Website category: university
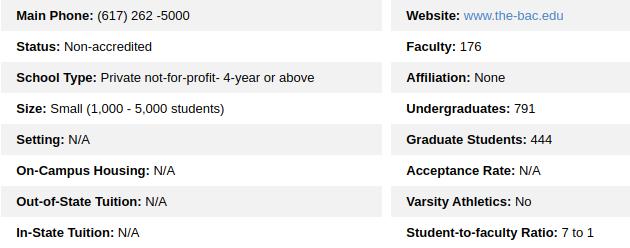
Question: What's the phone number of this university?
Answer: (617) 262 -5000

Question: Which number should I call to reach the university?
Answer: (617) 262 -5000

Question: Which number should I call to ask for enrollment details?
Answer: (617) 262 -5000

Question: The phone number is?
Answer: (617) 262 -5000

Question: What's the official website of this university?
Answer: www.the-bac.edu

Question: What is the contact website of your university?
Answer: www.the-bac.edu

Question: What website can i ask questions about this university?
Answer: www.the-bac.edu

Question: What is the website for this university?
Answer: www.the-bac.edu

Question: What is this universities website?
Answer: www.the-bac.edu

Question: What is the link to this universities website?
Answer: www.the-bac.edu

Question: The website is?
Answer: www.the-bac.edu

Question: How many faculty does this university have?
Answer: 176

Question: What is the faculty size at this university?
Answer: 176

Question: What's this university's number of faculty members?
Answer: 176

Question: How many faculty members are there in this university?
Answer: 176

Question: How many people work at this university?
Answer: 176

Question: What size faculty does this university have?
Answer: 176

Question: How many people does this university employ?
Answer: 176

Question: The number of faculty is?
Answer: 176

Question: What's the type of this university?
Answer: Private not-for-profit- 4-year or above

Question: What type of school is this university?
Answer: Private not-for-profit- 4-year or above

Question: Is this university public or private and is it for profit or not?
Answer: Private not-for-profit- 4-year or above

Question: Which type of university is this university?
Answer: Private not-for-profit- 4-year or above

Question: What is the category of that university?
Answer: Private not-for-profit- 4-year or above

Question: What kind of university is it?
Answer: Private not-for-profit- 4-year or above

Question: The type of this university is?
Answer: Private not-for-profit- 4-year or above

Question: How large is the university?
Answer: Small (1,000 - 5,000 students)

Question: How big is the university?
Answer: Small (1,000 - 5,000 students)

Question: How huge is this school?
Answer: Small (1,000 - 5,000 students)

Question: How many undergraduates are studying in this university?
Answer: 791

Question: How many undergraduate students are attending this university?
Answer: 791

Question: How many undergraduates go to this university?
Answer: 791

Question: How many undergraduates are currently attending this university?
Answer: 791

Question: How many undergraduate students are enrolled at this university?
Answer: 791

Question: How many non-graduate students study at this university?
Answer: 791

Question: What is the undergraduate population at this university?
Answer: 791

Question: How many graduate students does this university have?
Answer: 444

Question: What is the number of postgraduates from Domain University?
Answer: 444

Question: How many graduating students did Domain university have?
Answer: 444

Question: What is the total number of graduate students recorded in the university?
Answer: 444

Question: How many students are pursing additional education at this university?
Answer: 444

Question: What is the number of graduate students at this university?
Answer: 444

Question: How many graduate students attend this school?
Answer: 444

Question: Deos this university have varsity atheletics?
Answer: No

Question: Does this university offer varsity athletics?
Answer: No

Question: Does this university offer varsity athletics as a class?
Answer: No

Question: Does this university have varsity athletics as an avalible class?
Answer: No

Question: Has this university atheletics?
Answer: No

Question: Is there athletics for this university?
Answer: No

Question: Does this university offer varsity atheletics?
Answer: No

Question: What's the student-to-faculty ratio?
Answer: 7 to 1

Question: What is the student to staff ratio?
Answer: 7 to 1

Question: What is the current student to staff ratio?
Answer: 7 to 1

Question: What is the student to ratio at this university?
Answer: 7 to 1

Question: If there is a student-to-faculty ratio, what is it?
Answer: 7 to 1

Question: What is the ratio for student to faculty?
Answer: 7 to 1

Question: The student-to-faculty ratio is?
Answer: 7 to 1